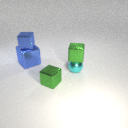
small green metal cube to the left of small cyan metal sphere